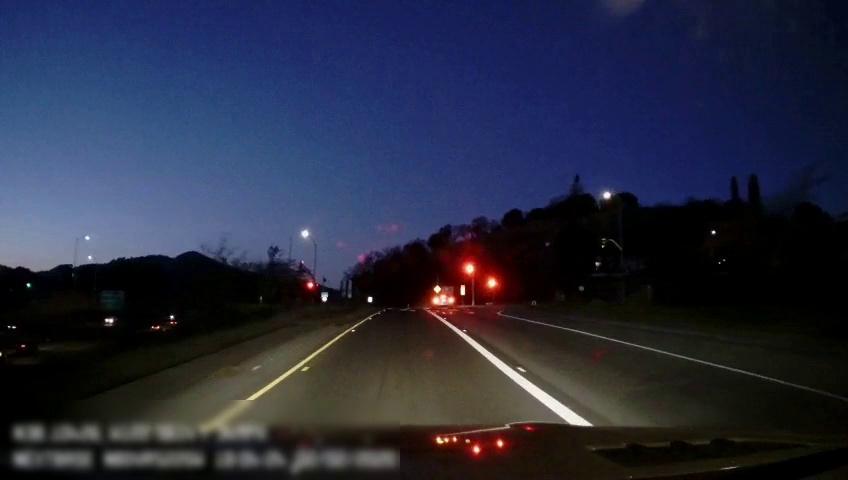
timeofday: Dusk/Dawn/Twilight
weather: Other
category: Drivable Space
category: Drivable Space
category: Vehicles | Car
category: Vehicles | Car
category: Lanes | Alternate Lane
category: Lanes | Alternate Lane
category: Lanes | Alternate Lane
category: Traffic | Signs
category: Traffic | Lights
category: Traffic | Lights
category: Traffic | Signs
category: Traffic | Lights
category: Traffic | Lights
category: Traffic | Signs